Interaction volume radius: 5 \u00c5
Interaction volume height: 45 \u00c5
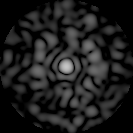
Disorder parameter: 0.8273